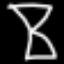
Label: hourglass